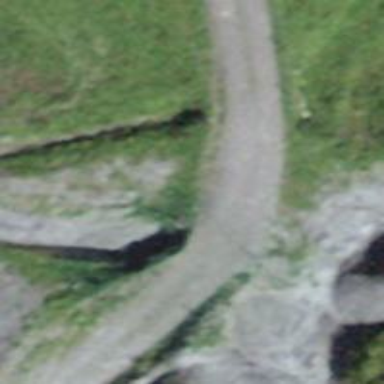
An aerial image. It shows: Culvert tunnel.